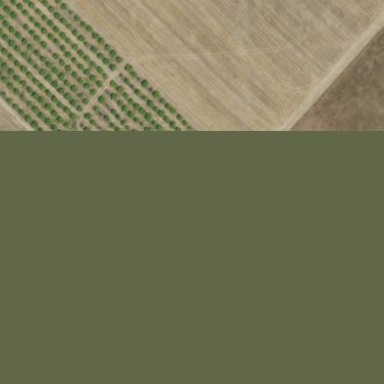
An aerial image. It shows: Orchard.